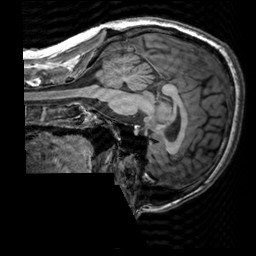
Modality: T1w
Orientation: sagittal
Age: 30
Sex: male
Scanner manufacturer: siemens
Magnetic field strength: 3 T
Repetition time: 2.3 s
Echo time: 0.00303 s